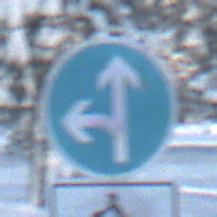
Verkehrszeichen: VorgeschriebeneFahrtrichtungGeradeausOderLinks
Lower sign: EinspurigeFahrzeugeFrei3
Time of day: MorningAfternoon
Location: Outdoor (Nature)
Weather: Clear
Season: Winter
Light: Natural